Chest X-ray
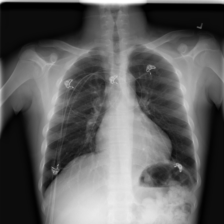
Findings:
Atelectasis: negative
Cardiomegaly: negative
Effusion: negative
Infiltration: positive
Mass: negative
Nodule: negative
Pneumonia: negative
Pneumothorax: negative
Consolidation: negative
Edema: negative
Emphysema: negative
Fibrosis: negative
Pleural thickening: negative
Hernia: negative